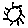
Label: sun